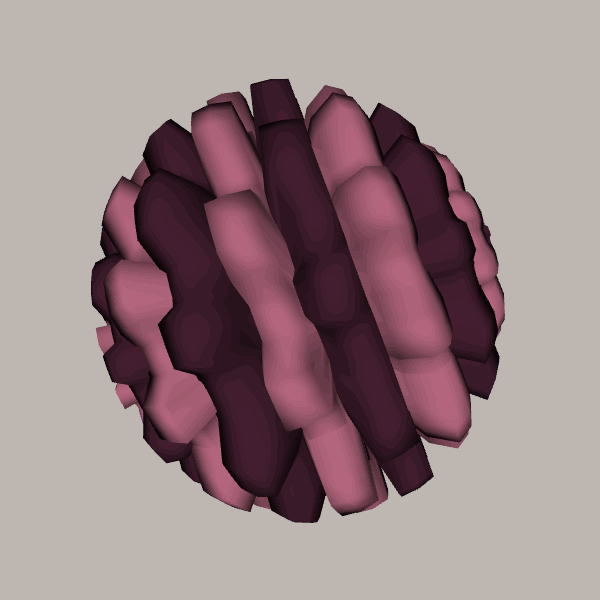
Background: light